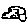
Label: car